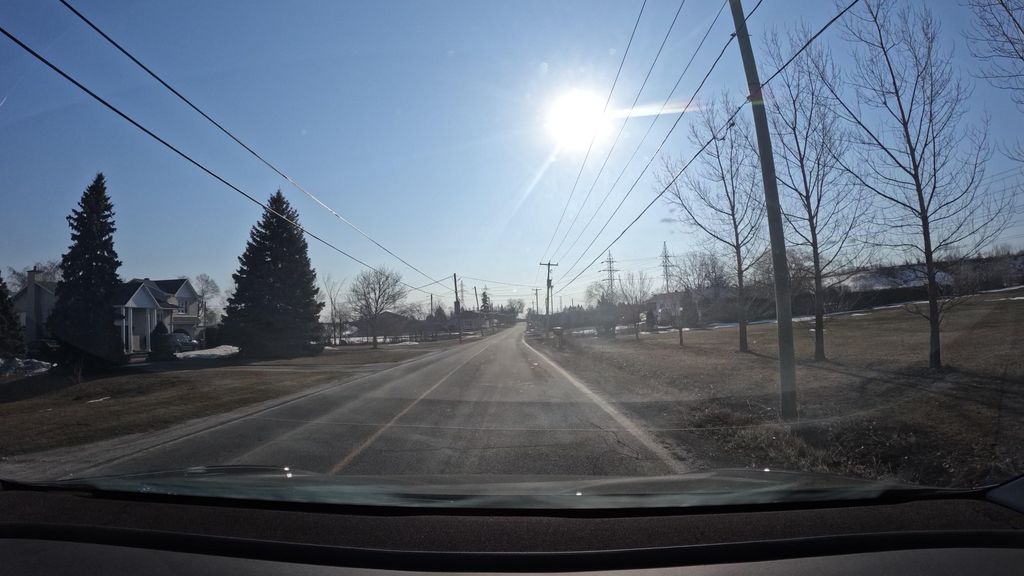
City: montreal